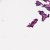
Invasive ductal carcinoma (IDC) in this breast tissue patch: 0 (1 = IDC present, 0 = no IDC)